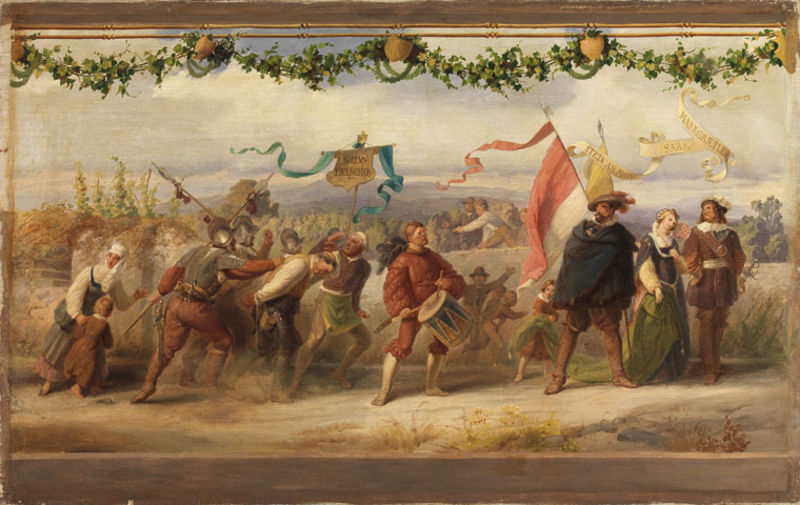
Titel: Triumph des König Wein, 6. Bild
Künstler: Adolf Schrödter
Standort: Karlsruhe
Institution: Staatliche Kunsthalle Karlsruhe
Schlagwörter: baum, berg, blau, blätter, feder, gemälde, gruppe, himmel, kampf, kämpfer, mann, schatten, umhang, wasser, weiß, wolken, bäume, frauen, gelb, grün, landschaft, menschen, mädchen, sand, braun, bunt, frankreich, frau, hintergrund, hut, hüte, kleid, kleider, licht, männer, schwarz, strasse, türkis, dame, gras, rot, tuch, weg, wiese, fest, malerei, menge, ornament, rock, tanz, versammlung, bart, feier, hose, mütze, mützen, band, federn, geschichte, hinrichtung, historie, mord, rahmen, stein, bild, herr, holland, niederlande, öl, erde, feld, horizont, hügel, wind, zweige, busch, büsche, sträucher, boden, haare, mantel, kind, mutter, paar, girlande, musik, musiker, pflanze, pflanzen, tanzen, puffärmel, wald, zart, bauern, kinder, ranken, adelige, federbusch, schärpe, aussicht, schleppe, schürze, bein, farbig, magd, schrift, fahnen, italien, man, spieler, zuschauer, fahne, flagge, jungen, knaben, bäuerin, berge, zug, dorf, mauer, hellgrün, hof, schriftzug, romantik, angst, banner, krieg, luft, schlacht, kaiser, könig, lanze, soldaten, tafel, wein, braut, wandmalerei, frühling, schild, gefangen, hass, schwert, streit, text, uniform, verhaftung, waffen, revolte, soldat, waffe, volk, degen, helm, offizier, stiefel, kinderfrau, kranz, ritter, trommel, armee, jagd, rüstung, sieg, wimpel, ranke, girlanden, ankündigung, fries, wappen, triumph, brautpaar, helme, efeu, bacchus, gefangene, mittelalter, krieger, gemeinde, hellebarde, wächter, lanzen, prozession, umzug, schriftrolle, weinlaub, kniebundhose, hellebarden, kniebundhosen, speer, fresko, flaggen, parade, reben, bänder, wandbild, gefangener, trommler, wachen, menschenzug, festzug, fresco, glocken, musikant, schlachtfeld, standarte, knecht, blättern, weinberg, feston, komplementärkontrast, gouache, horizontale, standarten, spruchband, tafeln, weinberge, schriftband, trommeln, kniehosen, fra, schriftbänder, landsknecht, wappenschild, feind, abführung, spieße, schlegel, landsknechte, söldner, freskomalerei, schlagzeug, schweiß, tromme, zanz, wachleute, fehne, msuer, 19, spielleute, guirlanden, guirlande, 'soldaten, trommrl, triumfzug, kind', ritterturnier, revultion, hirachie, bänderschriftbänder, fest#fahnen, trommeler, awrzkampf, girlandenkind, geharnischte, grüne verzierung, tarommel, querfromat